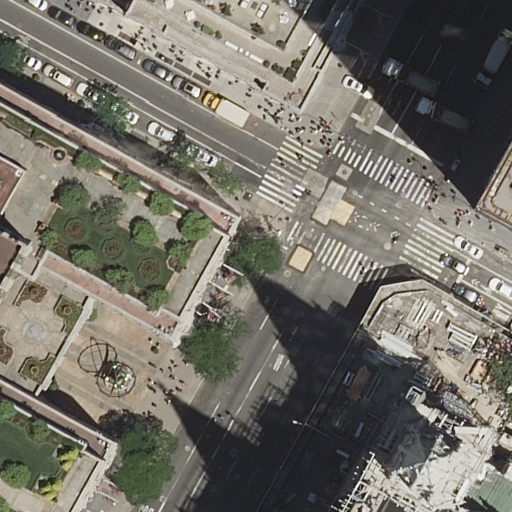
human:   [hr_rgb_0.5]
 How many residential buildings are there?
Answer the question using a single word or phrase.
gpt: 1

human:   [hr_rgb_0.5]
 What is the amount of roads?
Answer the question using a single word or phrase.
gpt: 3

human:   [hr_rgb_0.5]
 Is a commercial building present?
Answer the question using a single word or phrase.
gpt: yes

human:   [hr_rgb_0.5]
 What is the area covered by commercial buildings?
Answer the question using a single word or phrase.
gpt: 3137m2

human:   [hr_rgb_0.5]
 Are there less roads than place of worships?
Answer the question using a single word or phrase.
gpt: no

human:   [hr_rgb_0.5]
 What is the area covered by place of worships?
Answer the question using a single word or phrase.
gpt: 123m2

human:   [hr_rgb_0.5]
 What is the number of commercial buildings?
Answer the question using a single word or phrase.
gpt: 3

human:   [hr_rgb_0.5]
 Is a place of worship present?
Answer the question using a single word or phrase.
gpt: yes

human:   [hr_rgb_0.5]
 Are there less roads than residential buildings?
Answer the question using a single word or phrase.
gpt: no

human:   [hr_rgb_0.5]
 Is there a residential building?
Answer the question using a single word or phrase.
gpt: yes

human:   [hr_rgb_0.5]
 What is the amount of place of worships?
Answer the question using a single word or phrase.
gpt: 1

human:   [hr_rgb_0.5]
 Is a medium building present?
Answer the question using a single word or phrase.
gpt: yes

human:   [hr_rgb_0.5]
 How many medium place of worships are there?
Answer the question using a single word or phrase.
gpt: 1

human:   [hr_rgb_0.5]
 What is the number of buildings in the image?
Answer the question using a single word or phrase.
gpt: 5

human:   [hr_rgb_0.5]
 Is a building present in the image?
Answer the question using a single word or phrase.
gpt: yes

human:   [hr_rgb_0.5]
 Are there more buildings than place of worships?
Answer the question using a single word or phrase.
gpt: yes

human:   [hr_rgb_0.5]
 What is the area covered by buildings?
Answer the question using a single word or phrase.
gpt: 5264m2

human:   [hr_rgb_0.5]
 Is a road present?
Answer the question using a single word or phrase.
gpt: yes

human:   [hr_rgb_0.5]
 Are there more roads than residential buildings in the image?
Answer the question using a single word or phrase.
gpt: yes

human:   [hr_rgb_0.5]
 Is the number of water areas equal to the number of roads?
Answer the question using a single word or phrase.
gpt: no

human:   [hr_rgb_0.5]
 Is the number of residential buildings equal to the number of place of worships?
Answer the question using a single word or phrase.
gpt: yes

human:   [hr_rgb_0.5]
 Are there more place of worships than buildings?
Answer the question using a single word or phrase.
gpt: no

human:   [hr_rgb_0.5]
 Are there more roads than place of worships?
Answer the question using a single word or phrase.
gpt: yes

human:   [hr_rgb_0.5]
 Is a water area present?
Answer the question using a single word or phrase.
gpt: no

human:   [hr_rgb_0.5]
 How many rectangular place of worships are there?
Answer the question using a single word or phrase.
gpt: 1

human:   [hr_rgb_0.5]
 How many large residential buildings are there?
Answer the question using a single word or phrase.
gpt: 1

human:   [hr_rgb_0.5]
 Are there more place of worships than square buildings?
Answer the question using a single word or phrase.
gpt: yes

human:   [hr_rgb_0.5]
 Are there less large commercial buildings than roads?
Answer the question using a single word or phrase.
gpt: yes

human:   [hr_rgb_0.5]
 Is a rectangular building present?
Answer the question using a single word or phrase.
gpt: yes

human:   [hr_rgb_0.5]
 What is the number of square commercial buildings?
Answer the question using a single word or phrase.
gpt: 0

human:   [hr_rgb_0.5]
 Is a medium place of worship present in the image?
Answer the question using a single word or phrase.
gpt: yes

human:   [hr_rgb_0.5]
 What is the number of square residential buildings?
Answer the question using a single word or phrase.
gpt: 0

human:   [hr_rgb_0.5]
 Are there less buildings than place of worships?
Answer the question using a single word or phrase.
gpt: no

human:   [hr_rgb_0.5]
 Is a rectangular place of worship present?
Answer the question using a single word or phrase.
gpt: yes

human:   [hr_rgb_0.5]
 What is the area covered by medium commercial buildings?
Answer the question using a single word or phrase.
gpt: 271m2

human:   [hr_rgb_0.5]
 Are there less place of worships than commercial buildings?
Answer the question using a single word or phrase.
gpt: yes

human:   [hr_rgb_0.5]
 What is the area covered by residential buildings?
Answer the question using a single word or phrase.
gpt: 2002m2

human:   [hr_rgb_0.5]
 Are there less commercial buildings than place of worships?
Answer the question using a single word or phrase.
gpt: no

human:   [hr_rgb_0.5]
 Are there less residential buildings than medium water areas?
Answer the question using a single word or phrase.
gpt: no

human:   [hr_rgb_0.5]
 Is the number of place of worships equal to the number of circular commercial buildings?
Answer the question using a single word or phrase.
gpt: no

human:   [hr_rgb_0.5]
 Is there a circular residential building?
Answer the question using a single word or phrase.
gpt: no

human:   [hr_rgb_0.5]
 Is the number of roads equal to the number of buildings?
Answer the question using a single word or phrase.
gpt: no

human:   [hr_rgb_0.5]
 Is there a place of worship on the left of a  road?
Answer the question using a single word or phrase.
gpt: no

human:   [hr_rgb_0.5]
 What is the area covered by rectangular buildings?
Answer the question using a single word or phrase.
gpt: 2407m2

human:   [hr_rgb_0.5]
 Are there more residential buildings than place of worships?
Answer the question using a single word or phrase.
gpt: no

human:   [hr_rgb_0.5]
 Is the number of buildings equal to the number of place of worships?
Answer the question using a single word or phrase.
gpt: no

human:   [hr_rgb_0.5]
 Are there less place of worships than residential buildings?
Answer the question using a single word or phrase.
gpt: no

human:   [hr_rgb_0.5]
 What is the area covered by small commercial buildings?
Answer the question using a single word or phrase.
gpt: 9m2

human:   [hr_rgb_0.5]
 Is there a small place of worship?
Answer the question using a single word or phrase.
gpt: no

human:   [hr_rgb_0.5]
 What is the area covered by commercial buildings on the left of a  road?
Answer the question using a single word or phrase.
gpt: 3128m2

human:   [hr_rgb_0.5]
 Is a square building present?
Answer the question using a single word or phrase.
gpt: no

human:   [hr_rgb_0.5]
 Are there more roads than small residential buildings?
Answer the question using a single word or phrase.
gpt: yes

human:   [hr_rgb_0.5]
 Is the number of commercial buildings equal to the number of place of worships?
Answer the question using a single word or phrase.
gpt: no

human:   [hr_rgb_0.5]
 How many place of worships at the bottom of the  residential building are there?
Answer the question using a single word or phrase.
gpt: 1

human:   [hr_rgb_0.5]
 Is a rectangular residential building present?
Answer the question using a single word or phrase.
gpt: yes

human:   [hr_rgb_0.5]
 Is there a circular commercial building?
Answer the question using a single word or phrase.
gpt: no

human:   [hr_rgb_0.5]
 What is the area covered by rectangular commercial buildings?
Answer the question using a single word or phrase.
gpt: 281m2

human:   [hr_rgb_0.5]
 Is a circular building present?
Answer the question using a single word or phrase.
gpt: no

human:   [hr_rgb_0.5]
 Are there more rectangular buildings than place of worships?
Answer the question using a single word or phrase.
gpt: yes

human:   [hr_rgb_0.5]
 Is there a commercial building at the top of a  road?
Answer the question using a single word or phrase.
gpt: yes

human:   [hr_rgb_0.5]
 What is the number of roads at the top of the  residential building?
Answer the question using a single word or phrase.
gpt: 0

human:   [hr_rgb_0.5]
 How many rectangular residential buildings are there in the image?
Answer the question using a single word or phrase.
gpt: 1

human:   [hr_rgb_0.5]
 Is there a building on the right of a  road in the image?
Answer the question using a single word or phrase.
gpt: yes

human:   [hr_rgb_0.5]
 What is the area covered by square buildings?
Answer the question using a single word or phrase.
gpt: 0m2